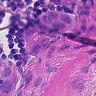
Metastatic tissue present: yes